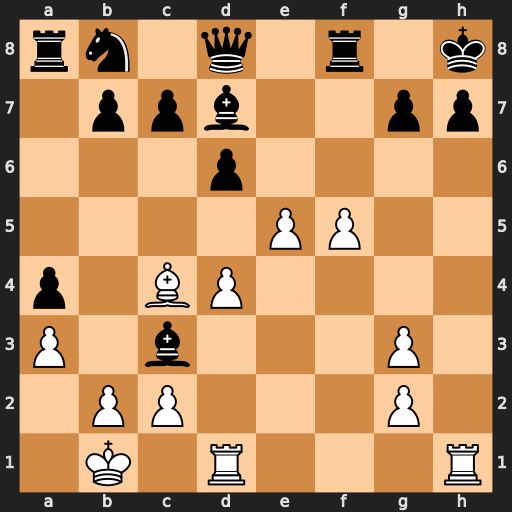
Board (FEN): rn1q1r1k/1ppb2pp/3p4/4PP2/p1BP4/P1b3P1/1PP3P1/1K1R3R
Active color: w
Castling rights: -
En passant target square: -
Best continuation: Rxh7+ Kxh7 Rh1+ Qh4 Rxh4#